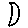
Label: moon